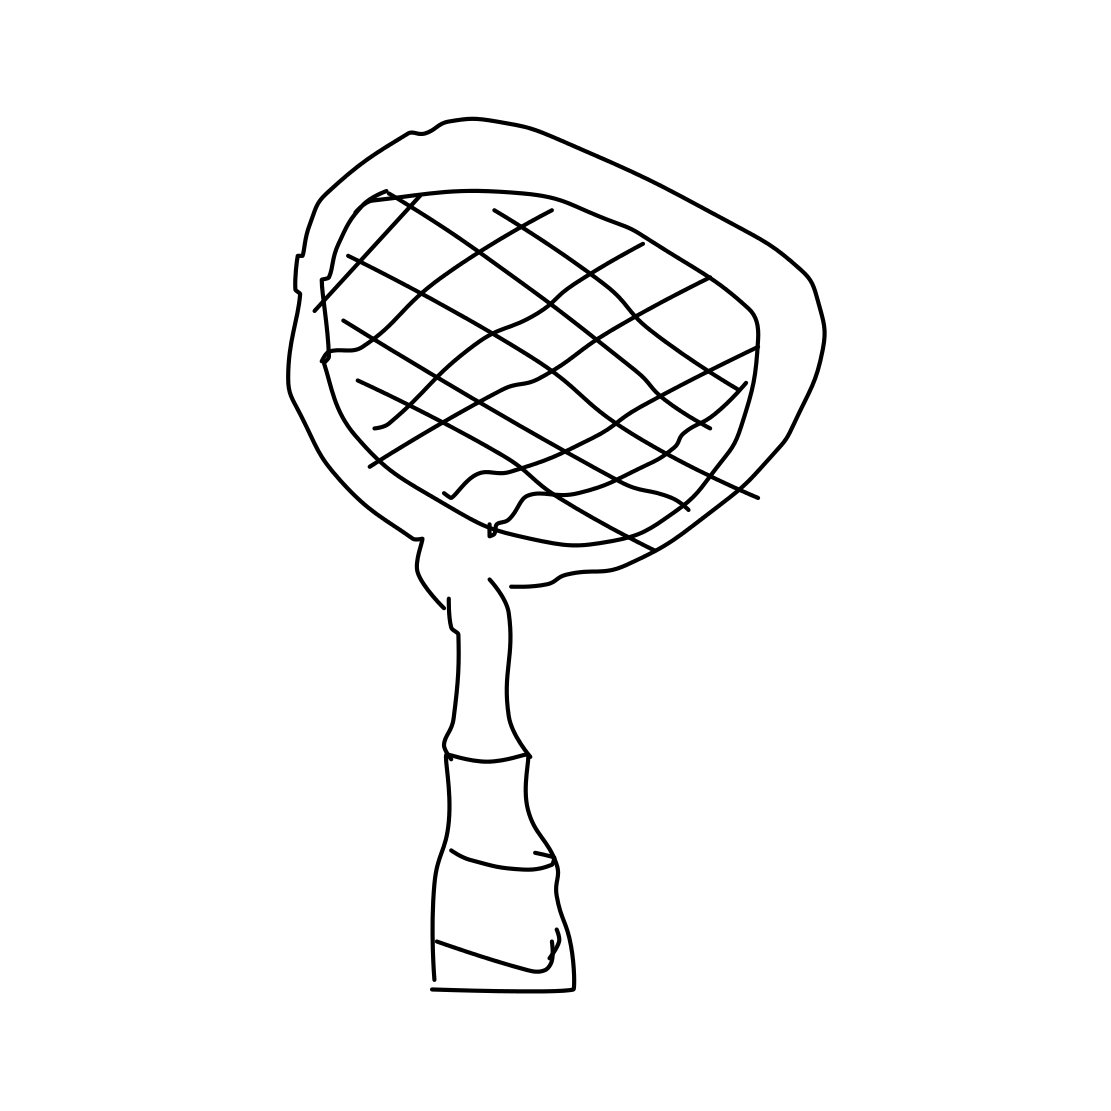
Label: tennis-racket